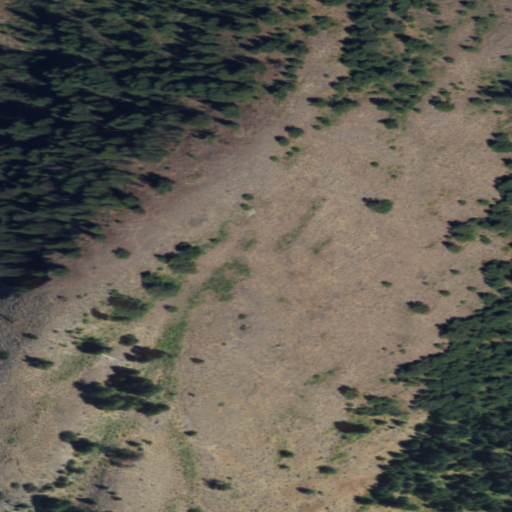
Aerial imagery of ridge(s) in Washington named Pontiac Ridge containing shrub, evergreen forest, and grassland